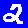
Digit: 2